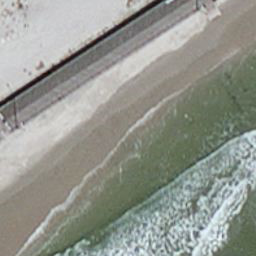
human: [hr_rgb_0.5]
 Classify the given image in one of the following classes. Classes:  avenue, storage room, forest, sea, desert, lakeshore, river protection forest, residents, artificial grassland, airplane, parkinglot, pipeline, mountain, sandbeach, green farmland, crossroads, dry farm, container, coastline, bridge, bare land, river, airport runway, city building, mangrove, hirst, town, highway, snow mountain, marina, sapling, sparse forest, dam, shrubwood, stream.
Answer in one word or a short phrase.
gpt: coastline